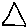
Label: triangle